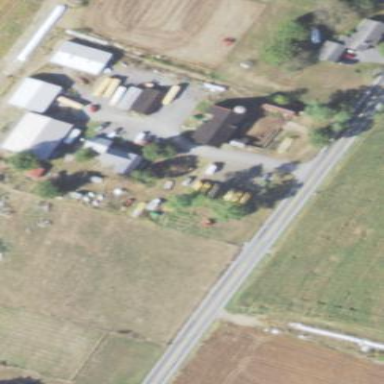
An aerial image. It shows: Farmyard area.